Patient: sex F, age 60
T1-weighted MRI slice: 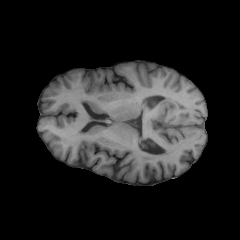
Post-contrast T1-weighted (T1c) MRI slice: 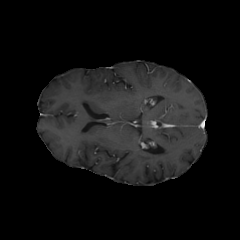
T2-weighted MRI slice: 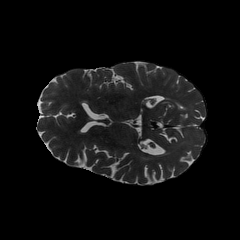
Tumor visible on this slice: yes
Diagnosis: Glioblastoma, IDH-wildtype
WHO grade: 4